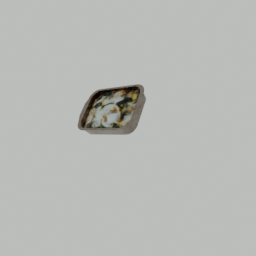
Label: nature